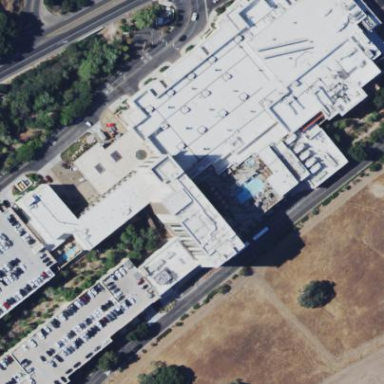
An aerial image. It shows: Casino building.